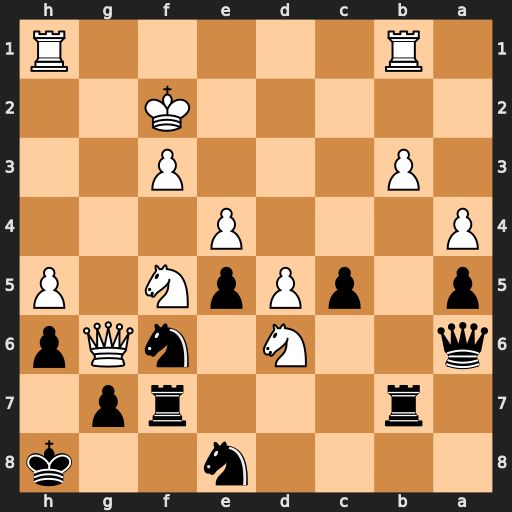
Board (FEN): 4n2k/1r3rp1/q2N1nQp/p1pPpN1P/P3P3/1P3P2/5K2/1R5R
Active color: b
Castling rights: -
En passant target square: -
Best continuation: Nxd6 Nxd6 Qxd6